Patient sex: M
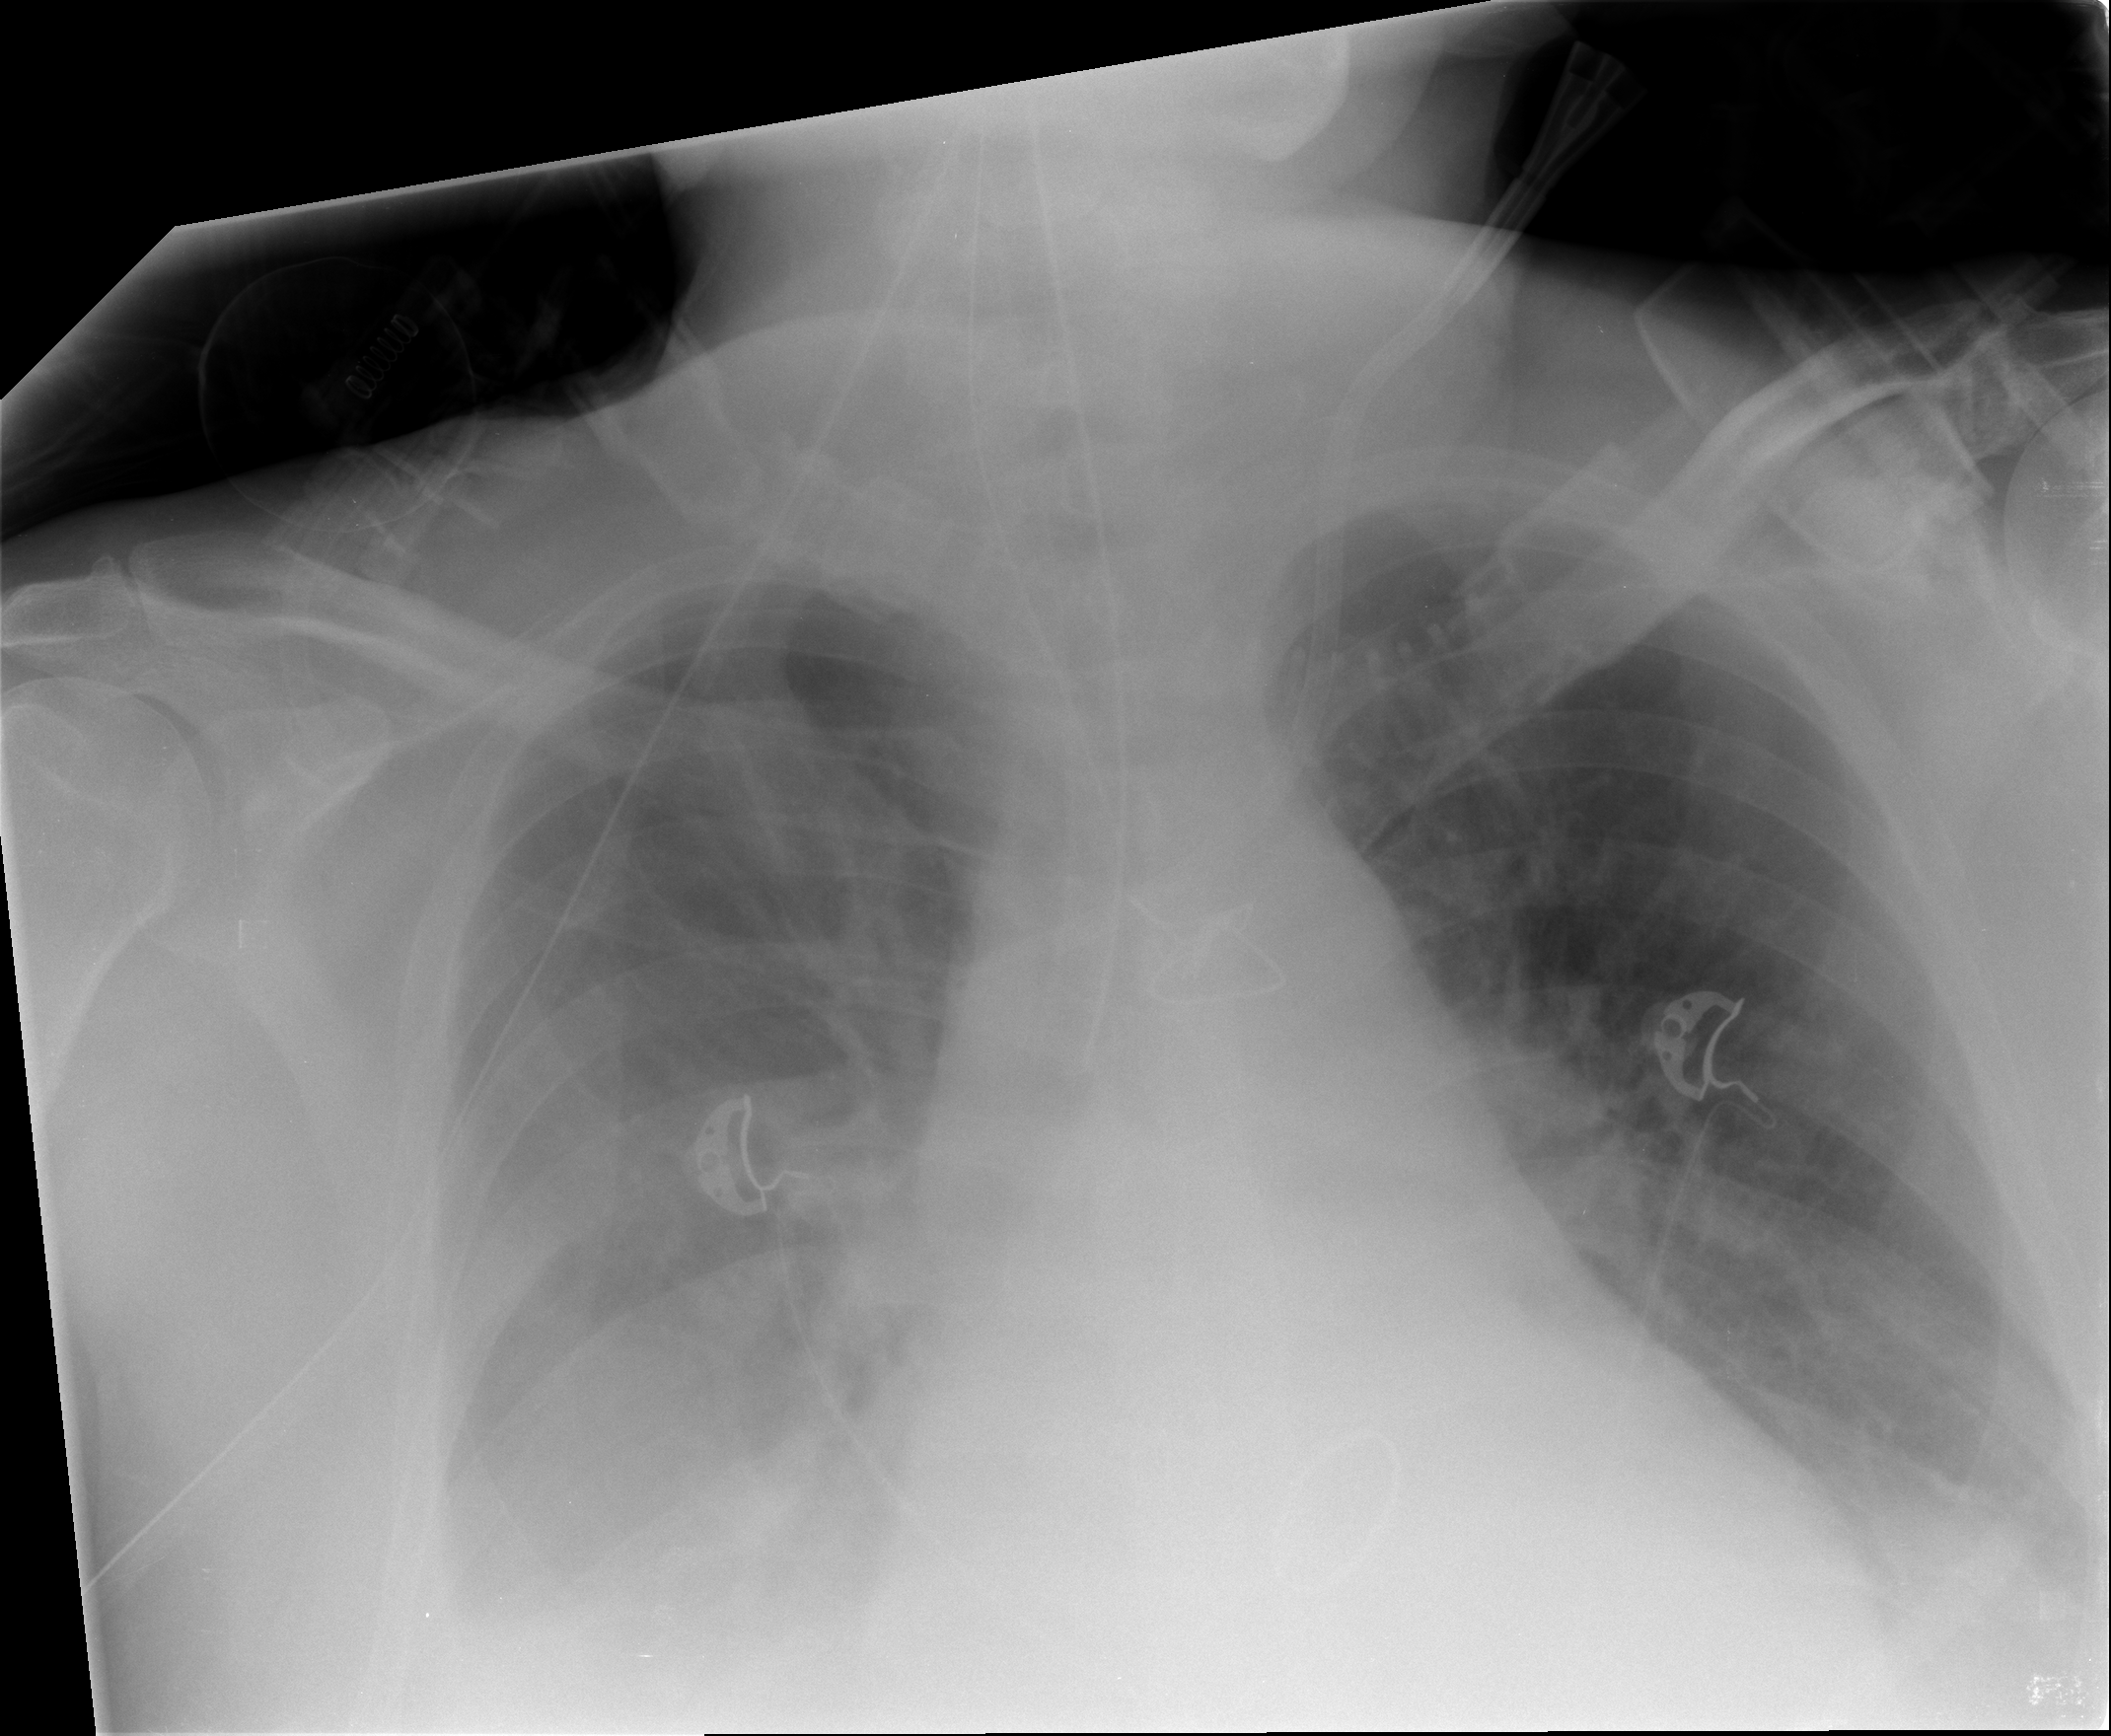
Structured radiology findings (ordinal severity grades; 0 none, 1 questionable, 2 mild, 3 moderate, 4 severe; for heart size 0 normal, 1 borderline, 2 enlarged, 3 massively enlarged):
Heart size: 2
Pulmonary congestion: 2
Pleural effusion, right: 3
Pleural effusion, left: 2
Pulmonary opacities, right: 1
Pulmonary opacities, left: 1
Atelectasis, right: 2
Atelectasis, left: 2